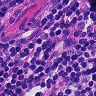
Metastatic tissue present: no